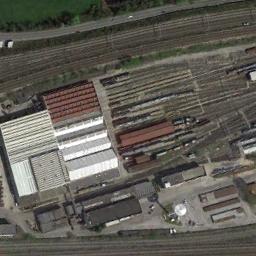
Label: railway_station